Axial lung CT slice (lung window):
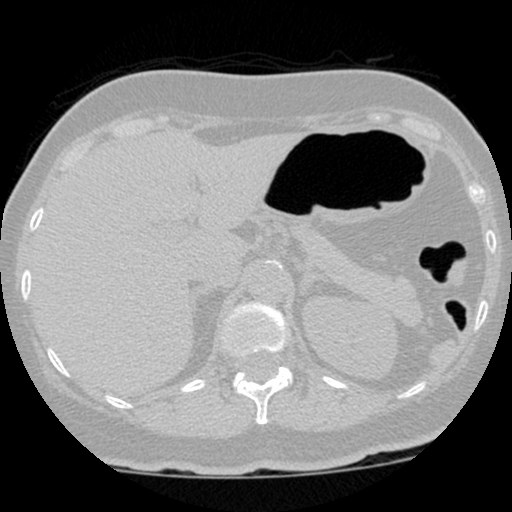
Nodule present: no